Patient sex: F
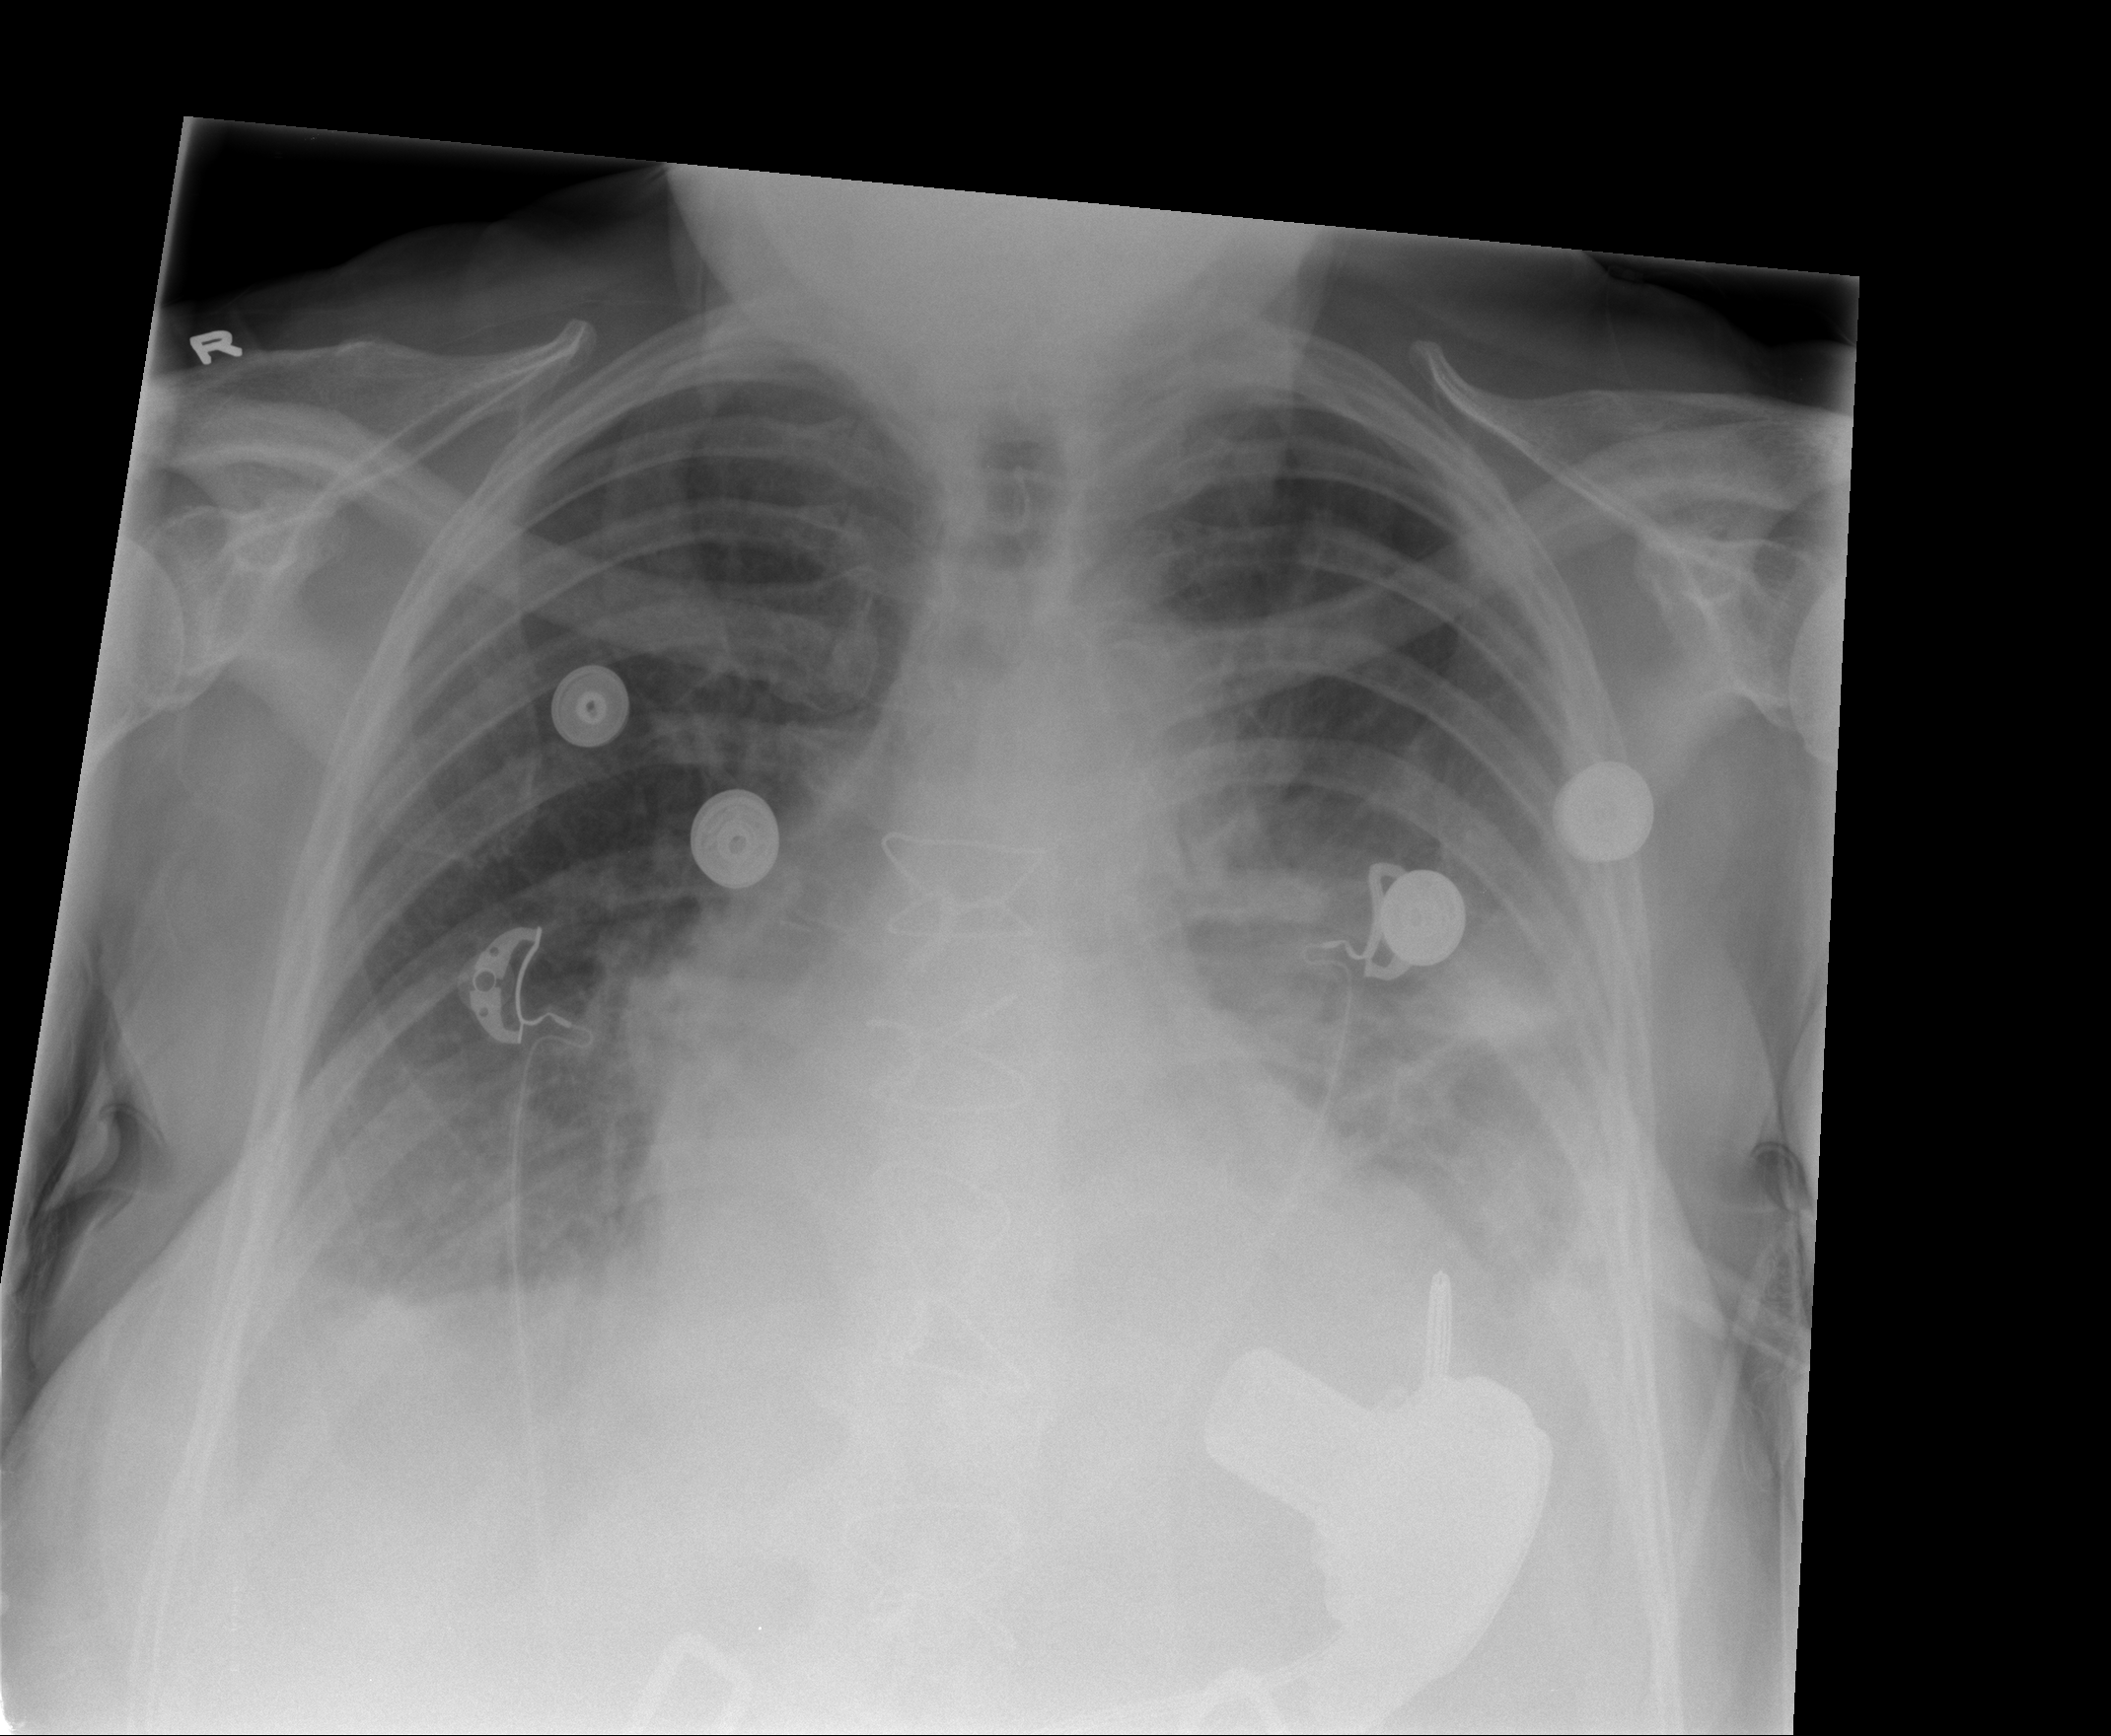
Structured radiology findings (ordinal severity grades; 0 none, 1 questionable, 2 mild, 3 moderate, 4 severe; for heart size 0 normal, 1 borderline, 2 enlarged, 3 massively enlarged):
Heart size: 2
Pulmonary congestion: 2
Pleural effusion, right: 2
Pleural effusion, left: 3
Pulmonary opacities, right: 0
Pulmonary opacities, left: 0
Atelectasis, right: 2
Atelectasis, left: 2